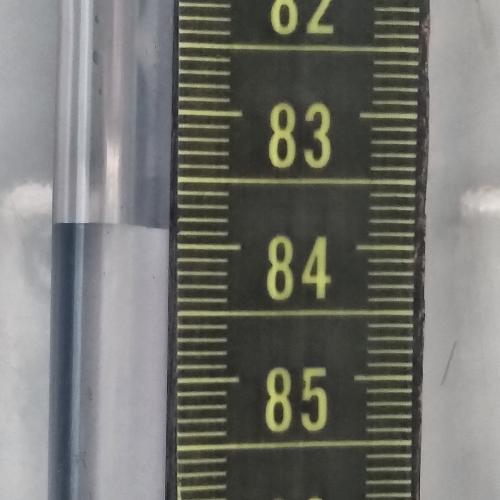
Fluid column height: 83.9 cm